Interaction volume radius: 10 \u00c5
Interaction volume height: 25 \u00c5
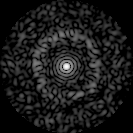
Disorder parameter: 0.8186